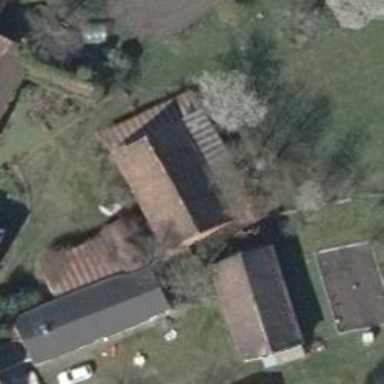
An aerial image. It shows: Shed.